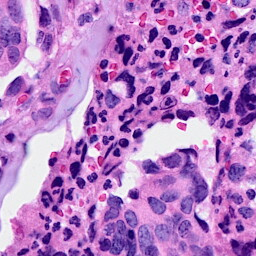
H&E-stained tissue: Breast